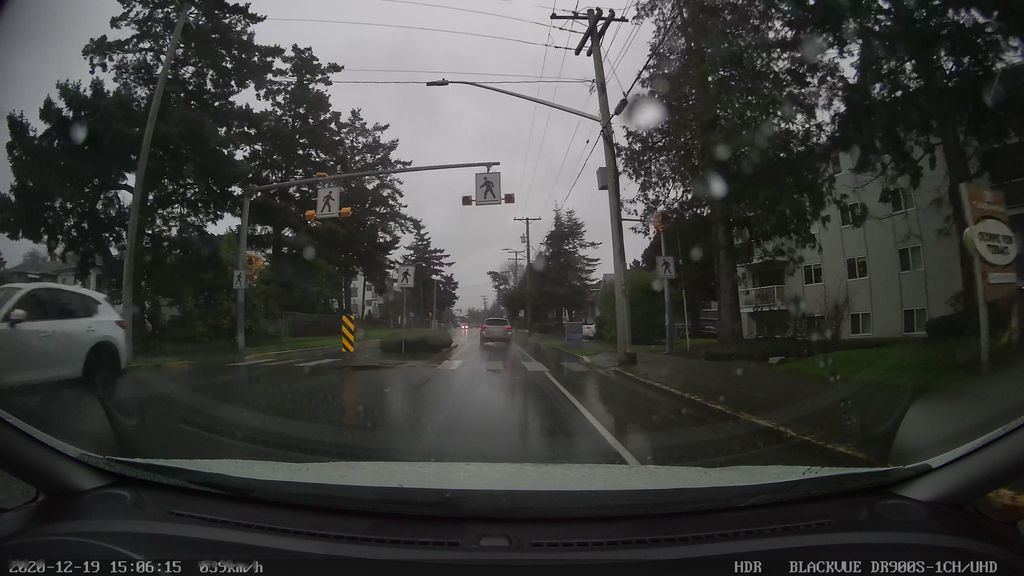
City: victoria